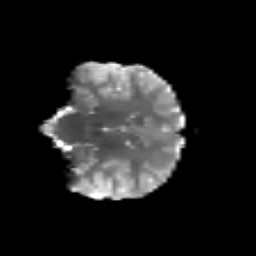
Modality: T2w
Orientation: coronal
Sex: female
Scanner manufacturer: siemens
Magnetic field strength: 3 T
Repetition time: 5 s
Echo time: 0.071 s